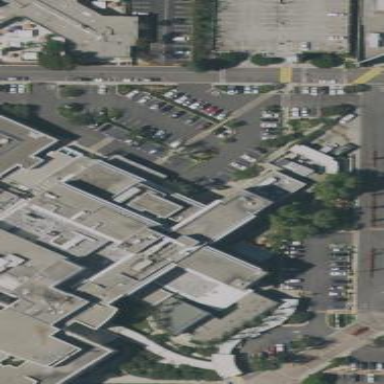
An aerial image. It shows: Healthcare facility identified as hospital.